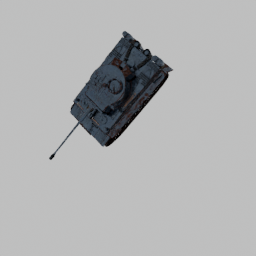
Label: mechanical